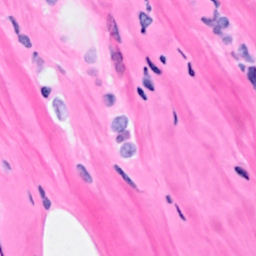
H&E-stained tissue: Breast